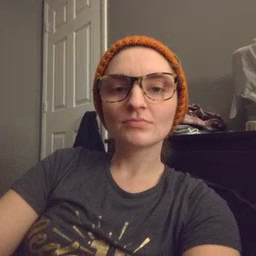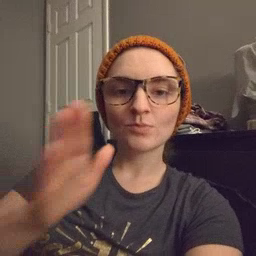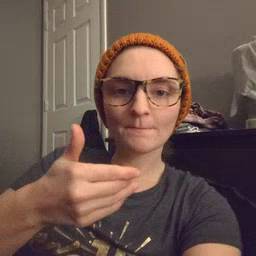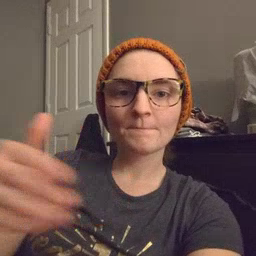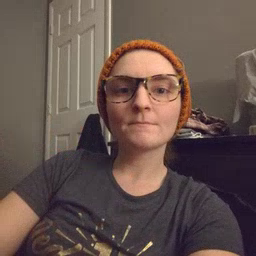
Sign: room